Field crop: tomato
Growth stage: 2
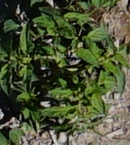
Species: tomato